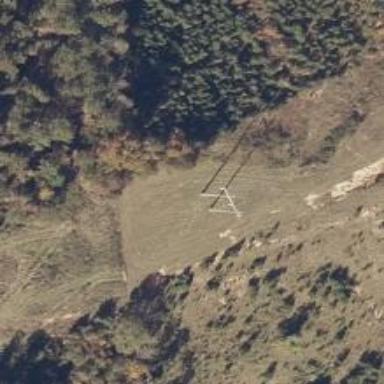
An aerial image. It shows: H-frame designed tower for power lines.